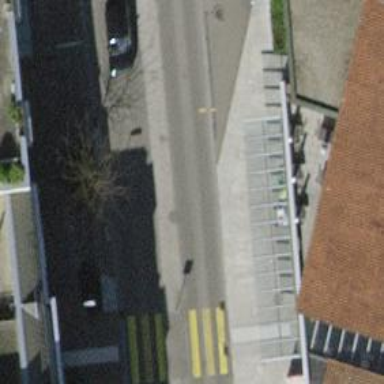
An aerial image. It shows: Bus stop with platform for public transport.